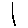
Label: line